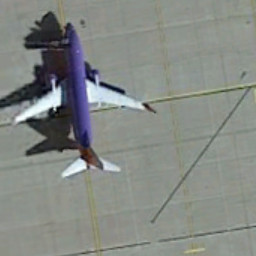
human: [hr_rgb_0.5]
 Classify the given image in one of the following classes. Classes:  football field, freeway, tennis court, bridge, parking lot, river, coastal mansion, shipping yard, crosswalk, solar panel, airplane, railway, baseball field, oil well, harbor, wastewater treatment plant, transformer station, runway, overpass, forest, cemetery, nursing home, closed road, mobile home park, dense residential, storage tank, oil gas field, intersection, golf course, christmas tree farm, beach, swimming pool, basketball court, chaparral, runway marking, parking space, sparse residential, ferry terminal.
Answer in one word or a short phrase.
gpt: airplane